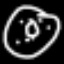
Label: donut